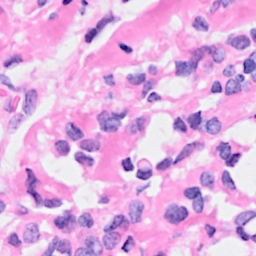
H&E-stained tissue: Breast